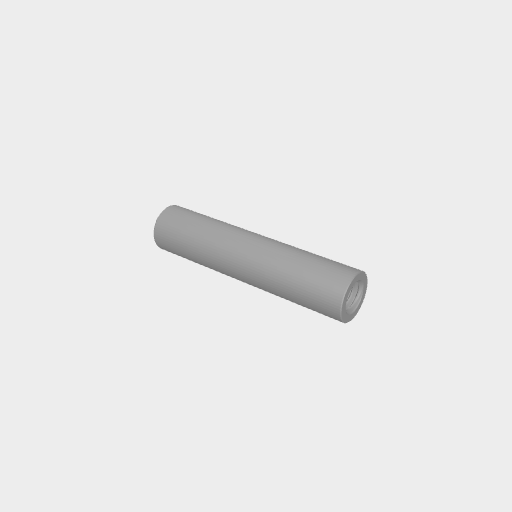
Part: Standoff6OD27